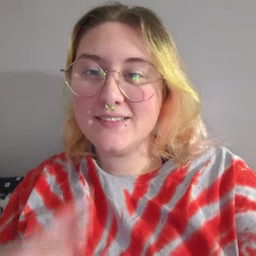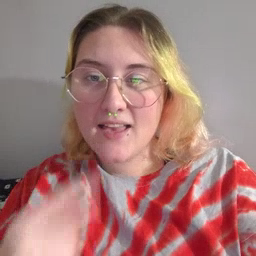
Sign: tongue